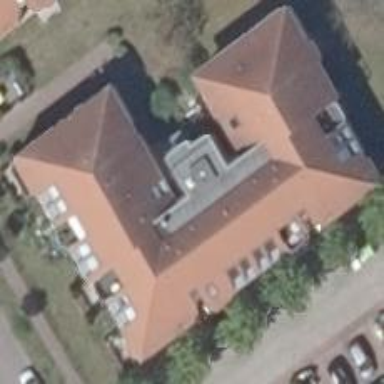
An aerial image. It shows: Building.